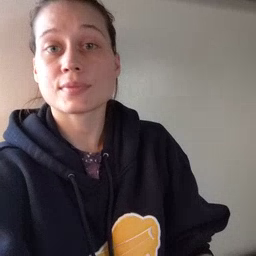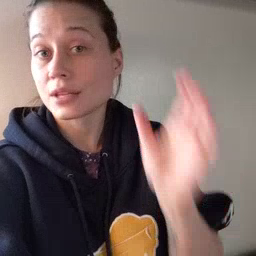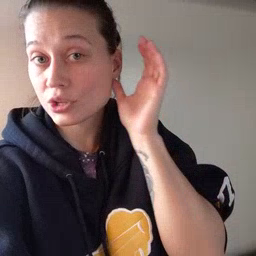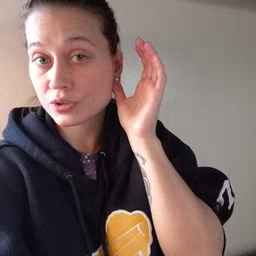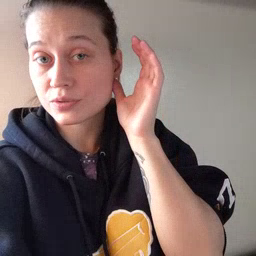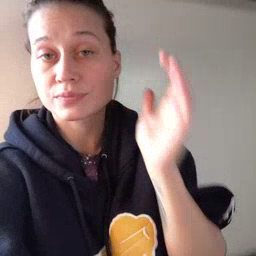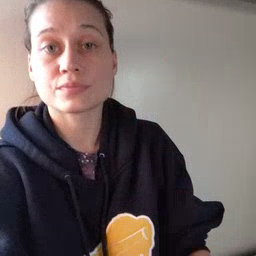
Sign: hear